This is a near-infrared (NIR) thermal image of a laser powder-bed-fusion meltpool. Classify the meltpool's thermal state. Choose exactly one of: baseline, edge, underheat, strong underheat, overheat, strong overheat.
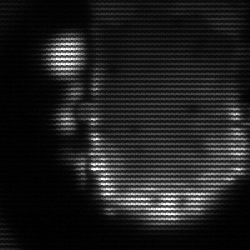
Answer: baseline